RGB frame:
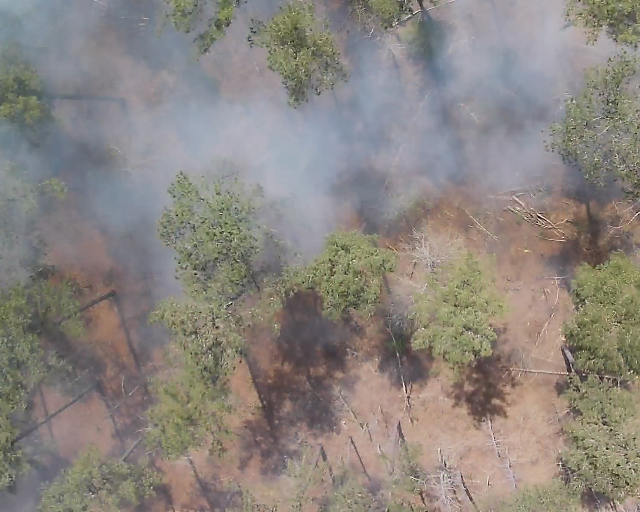
Thermal frame:
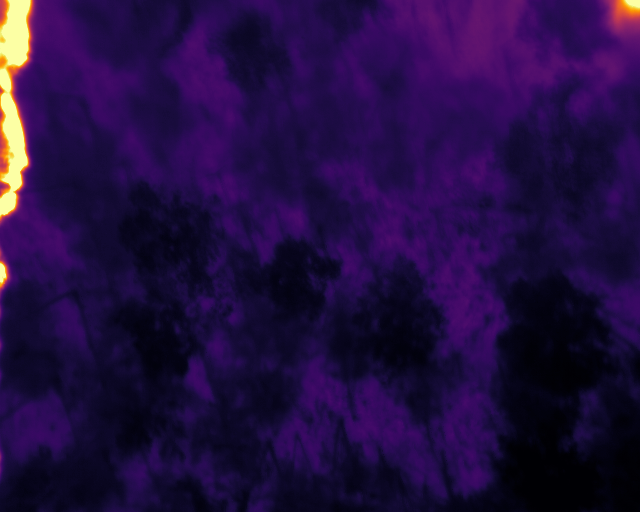
Captured: 2026-02-26 02:32:04
Pixels at or above 80 °C: 5478 (fraction of frame: 0.01672)